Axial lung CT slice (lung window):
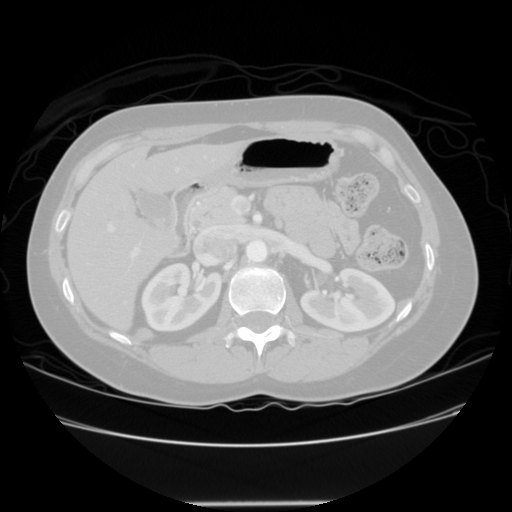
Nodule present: no